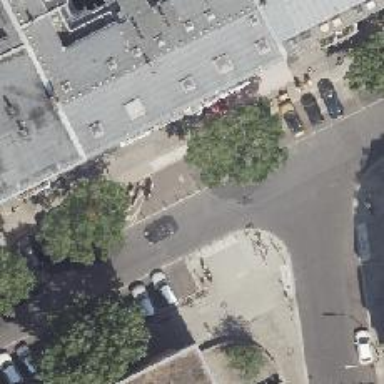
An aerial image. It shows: Asphalt footpath with unmarked crossing.